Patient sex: M
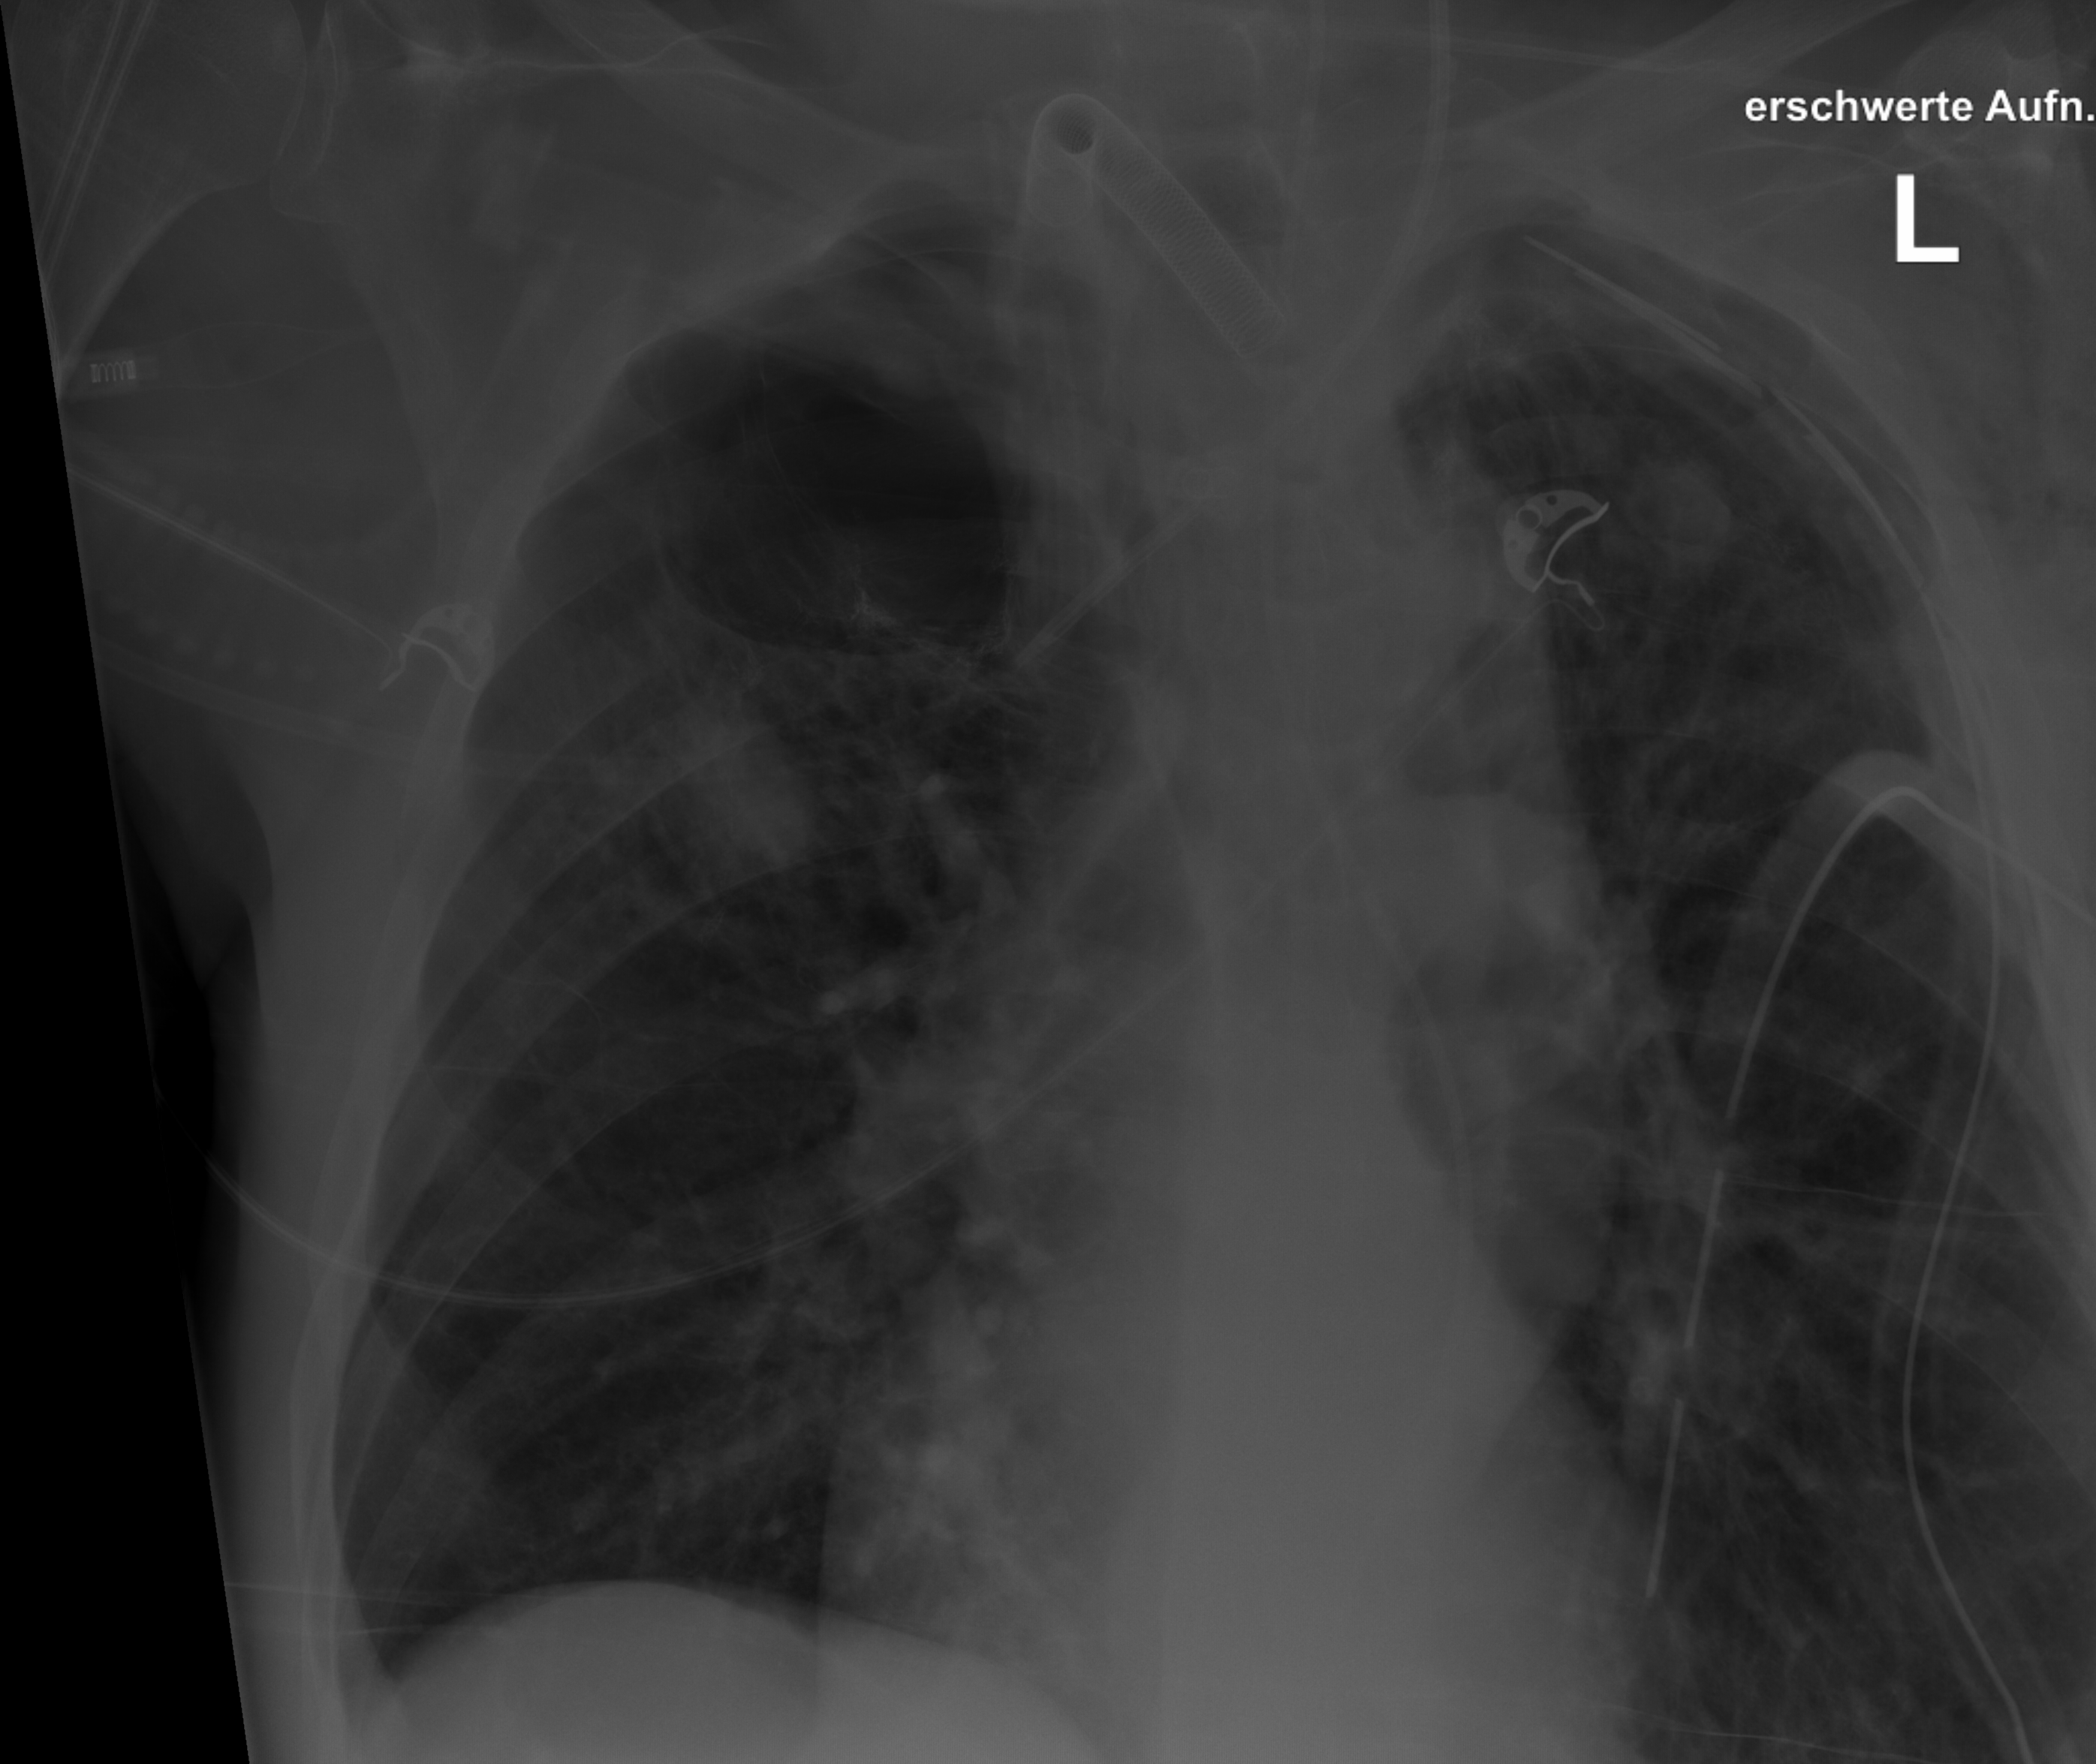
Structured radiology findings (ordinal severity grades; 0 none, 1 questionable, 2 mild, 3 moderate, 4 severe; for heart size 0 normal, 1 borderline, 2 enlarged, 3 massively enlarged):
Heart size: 0
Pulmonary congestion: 0
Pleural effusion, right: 0
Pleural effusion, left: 0
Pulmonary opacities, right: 2
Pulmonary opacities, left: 0
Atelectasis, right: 2
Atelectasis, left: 2